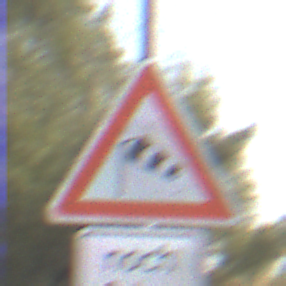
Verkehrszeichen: SeitenwindVonLinks
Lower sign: LaengeEinerStrecke4
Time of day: MorningAfternoon
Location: Outdoor (Nature)
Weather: PartlyCloudy
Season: NotSpecified
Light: Natural